Question:
Just checked my log file in GAE, and its thousands of lines of this. Is it something wrong? What does the different lines mean?
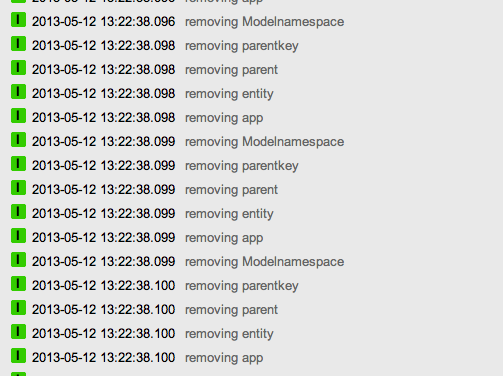
Answer: I'm pretty sure that's not coming from us. Do you have any code in your app that looks like
'''
logging.info("removing ...
'''